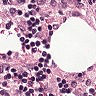
Metastatic tissue present: no